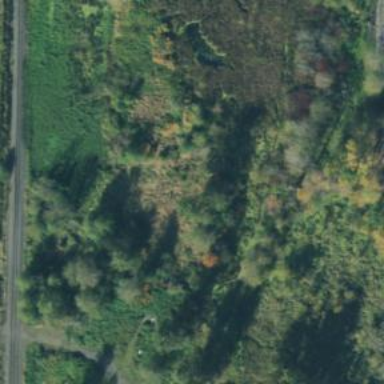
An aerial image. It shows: Abandoned railway.